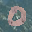
Label: 0